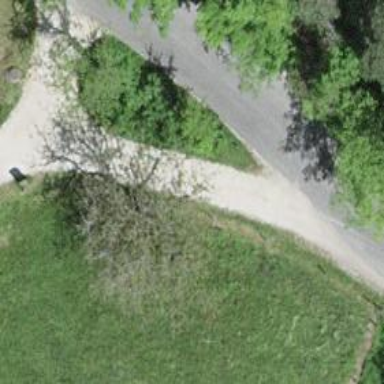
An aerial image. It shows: Unpaved track road with grade3 tracktype.